Question: I have two nodes. Lvl1 and Phone. I want return data as on pic

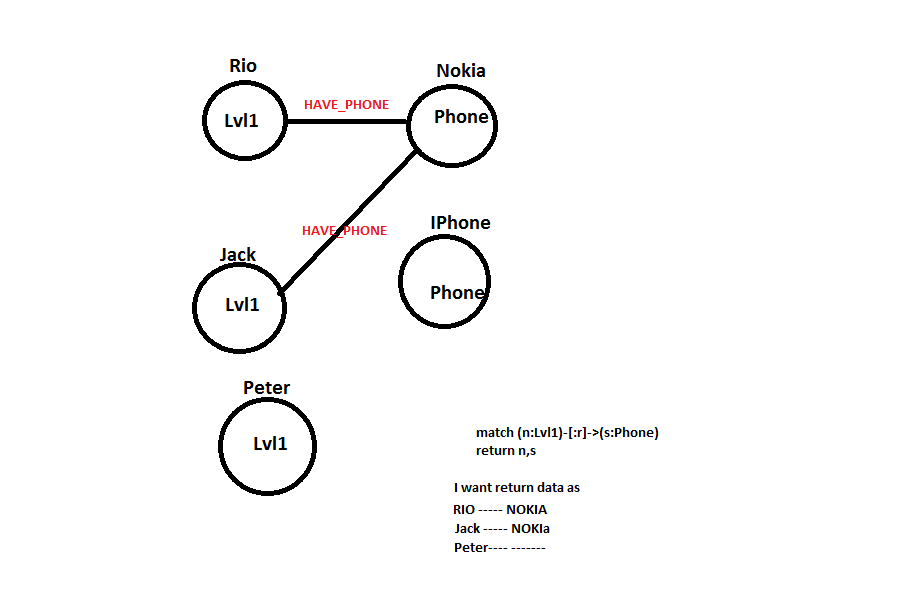
Answer: So you want all Lvl1's and the phone(s) they have:
'''
MATCH (n:Lvl1) //all Lvl1's
OPTIONAL MATCH n-[:HAVE_PHONE]->(s:Phone) //Optionally find the HAVE_PHONE relation
RETURN n,s
'''